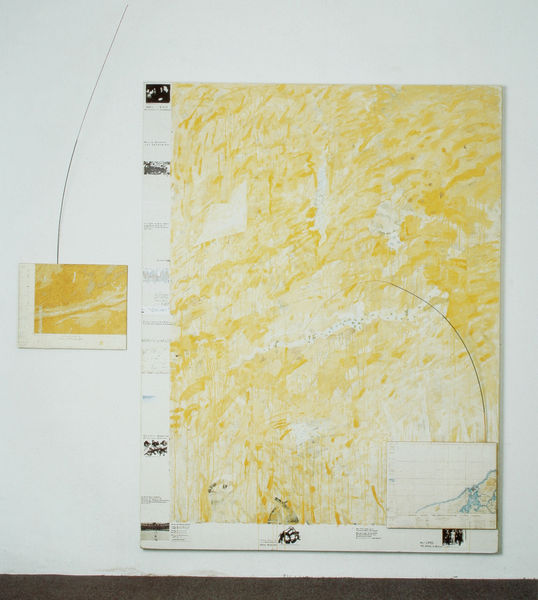
Titel: Geschichte verträgt keine Sonne - Bildzeiten
Künstler: Gerhard Hoehme
Standort: Düsseldorf
Institution: Gerhard und Magarete Hoehme-Stiftung
Schlagwörter: berg, gelb, ocker, ausschnitt, weiss, muster, wand, natur, boden, schnur, gelände, karten, faden, collage, foto, luftaufnahme, kabel, schnitt, strich, karte, plan, museum, skizzen, rute, installation, symbole, legende, fotografir, luftbild, koordinaten, geografie